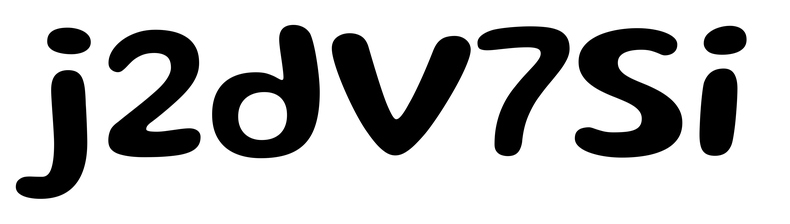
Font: Gluten_Medium